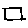
Label: square